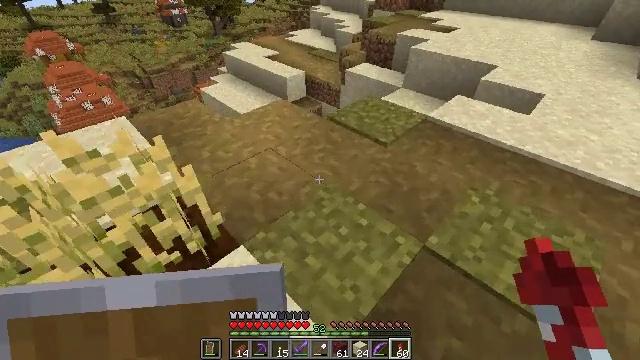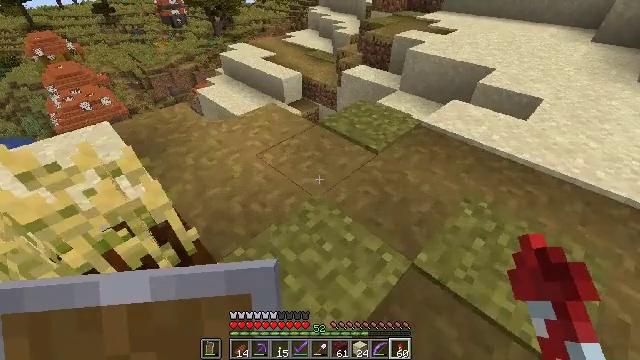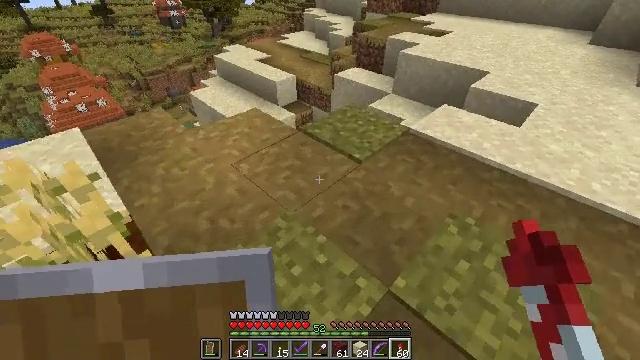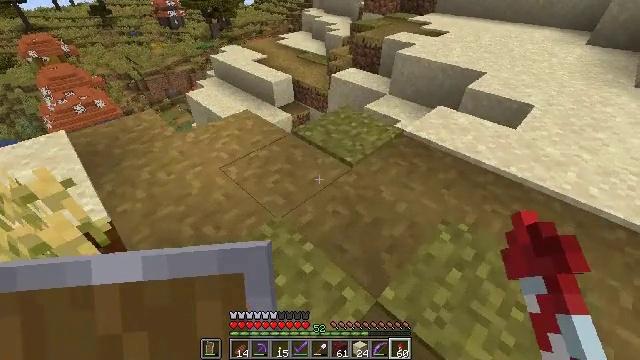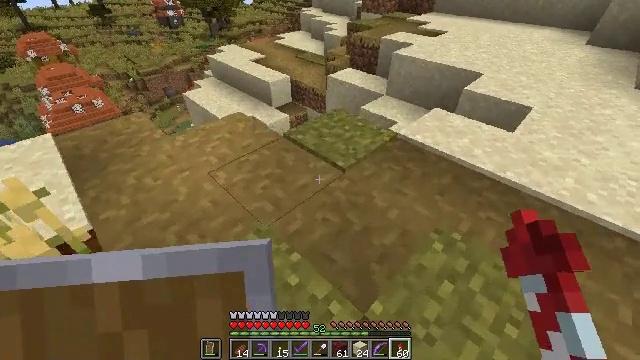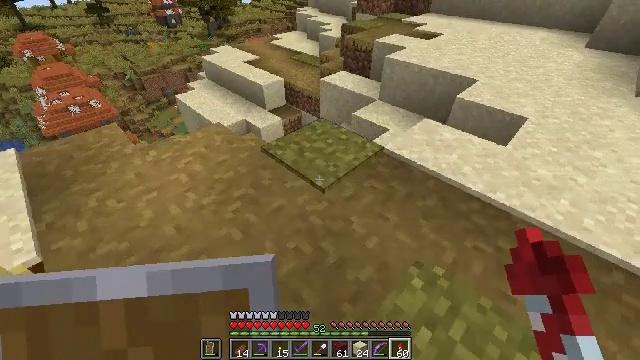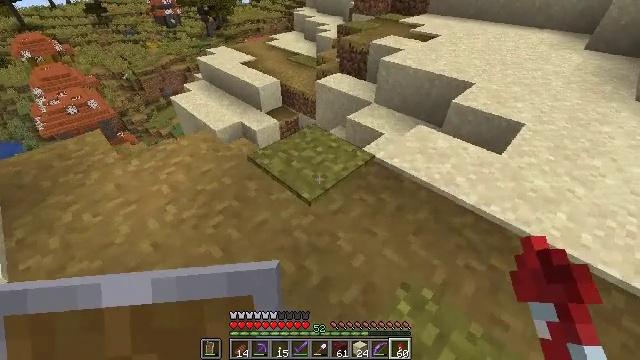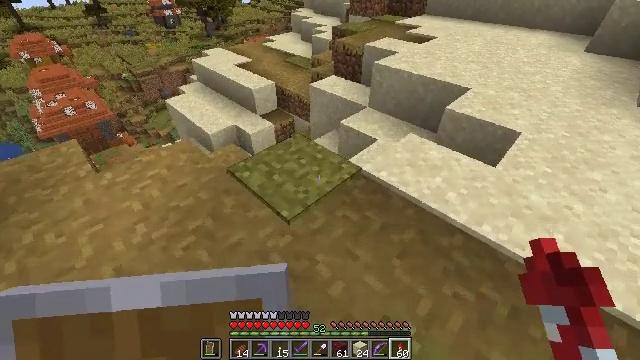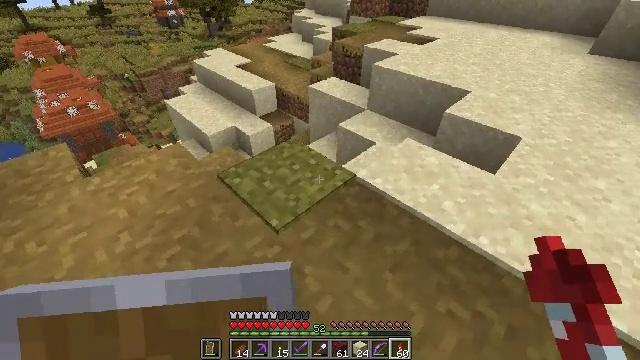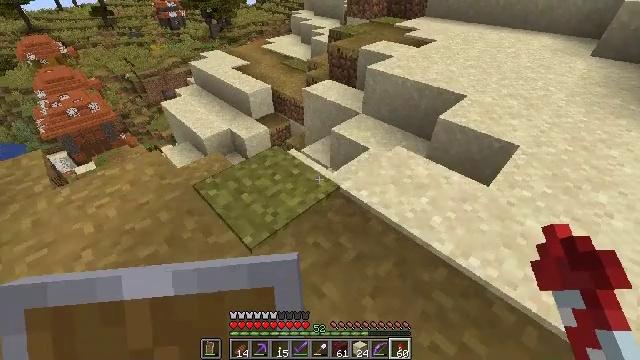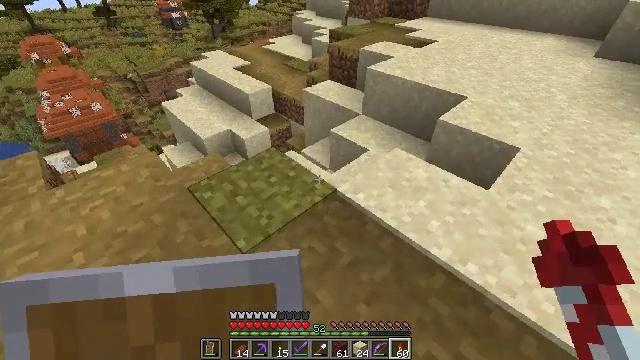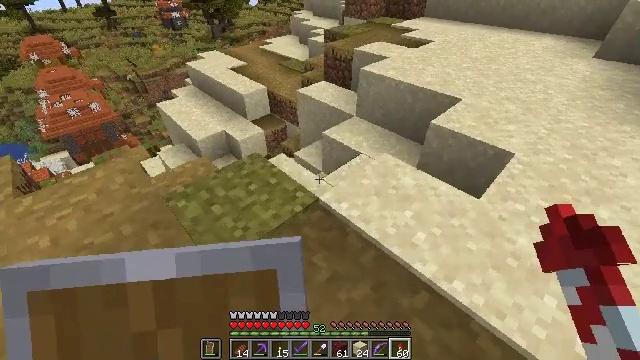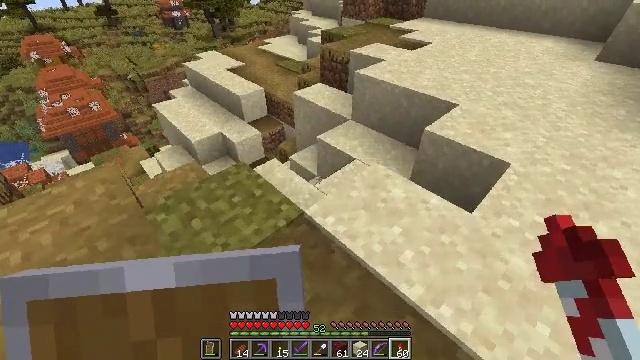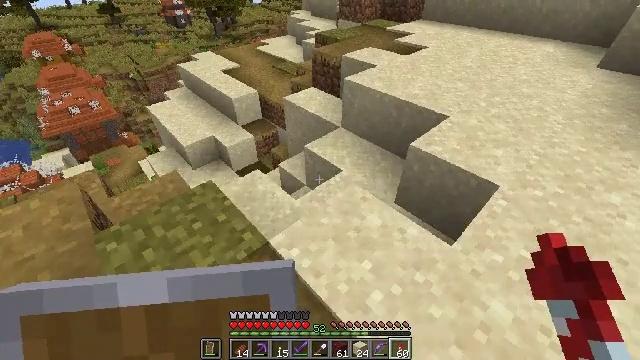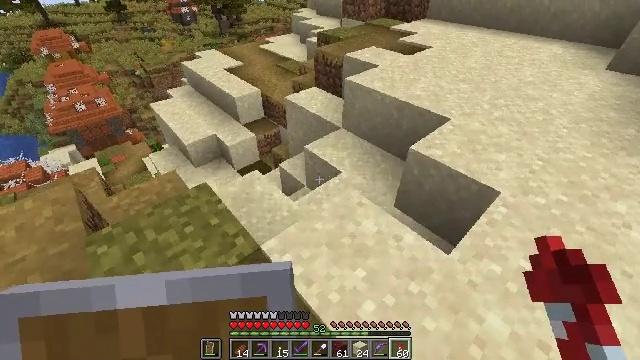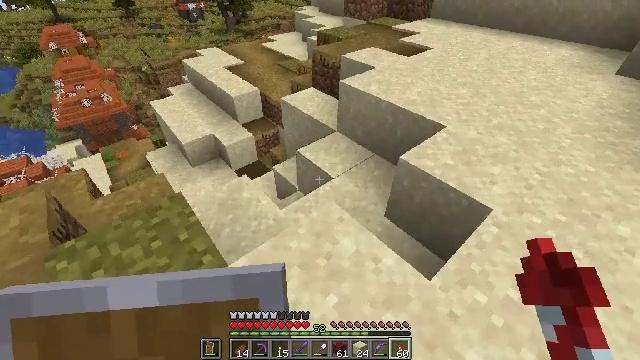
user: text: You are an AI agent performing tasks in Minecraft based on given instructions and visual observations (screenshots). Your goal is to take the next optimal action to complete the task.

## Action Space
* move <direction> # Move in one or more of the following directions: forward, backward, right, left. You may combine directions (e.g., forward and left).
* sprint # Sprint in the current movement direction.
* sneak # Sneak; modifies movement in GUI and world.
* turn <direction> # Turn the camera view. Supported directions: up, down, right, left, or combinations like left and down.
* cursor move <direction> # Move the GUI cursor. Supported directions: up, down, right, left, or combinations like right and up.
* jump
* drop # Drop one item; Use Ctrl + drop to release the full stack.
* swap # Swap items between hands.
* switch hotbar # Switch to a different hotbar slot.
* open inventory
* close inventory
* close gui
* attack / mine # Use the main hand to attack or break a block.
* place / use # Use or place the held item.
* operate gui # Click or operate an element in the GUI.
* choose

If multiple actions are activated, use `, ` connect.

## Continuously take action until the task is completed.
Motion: motion action
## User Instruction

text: Attack the brewing stand to gather it.
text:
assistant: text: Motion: move forward and move right
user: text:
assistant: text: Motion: move forward and move right
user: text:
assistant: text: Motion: move forward and move right
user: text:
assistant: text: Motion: move forward and move right
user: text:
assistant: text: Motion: move forward and move right
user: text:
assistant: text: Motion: move forward and move right
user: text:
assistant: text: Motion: move forward and move right
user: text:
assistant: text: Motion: move forward and move right
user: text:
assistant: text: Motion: move forward and move right
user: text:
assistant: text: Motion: move forward and move right
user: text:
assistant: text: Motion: move forward and move right
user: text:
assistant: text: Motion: move forward and move right
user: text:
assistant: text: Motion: move forward and move right
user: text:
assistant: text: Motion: move forward and move right, turn left
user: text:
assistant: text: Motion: move forward and move right, turn left
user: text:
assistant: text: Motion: move forward and move right, turn left
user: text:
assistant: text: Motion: move forward and move right, turn left
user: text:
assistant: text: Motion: move forward and move right, turn left and down
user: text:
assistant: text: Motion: move forward and move right, turn left and down
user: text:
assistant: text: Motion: move forward and move right, turn left
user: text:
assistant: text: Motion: move forward, turn left
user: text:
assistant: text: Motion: move forward, turn left
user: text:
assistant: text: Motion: move forward, turn left
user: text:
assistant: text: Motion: move forward, turn left
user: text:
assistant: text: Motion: move forward, turn left
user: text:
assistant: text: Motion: move forward, turn left
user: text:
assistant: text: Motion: move forward, turn left
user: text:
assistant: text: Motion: move forward, turn left
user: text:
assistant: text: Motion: move forward, turn left
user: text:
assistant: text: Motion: move forward